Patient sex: M
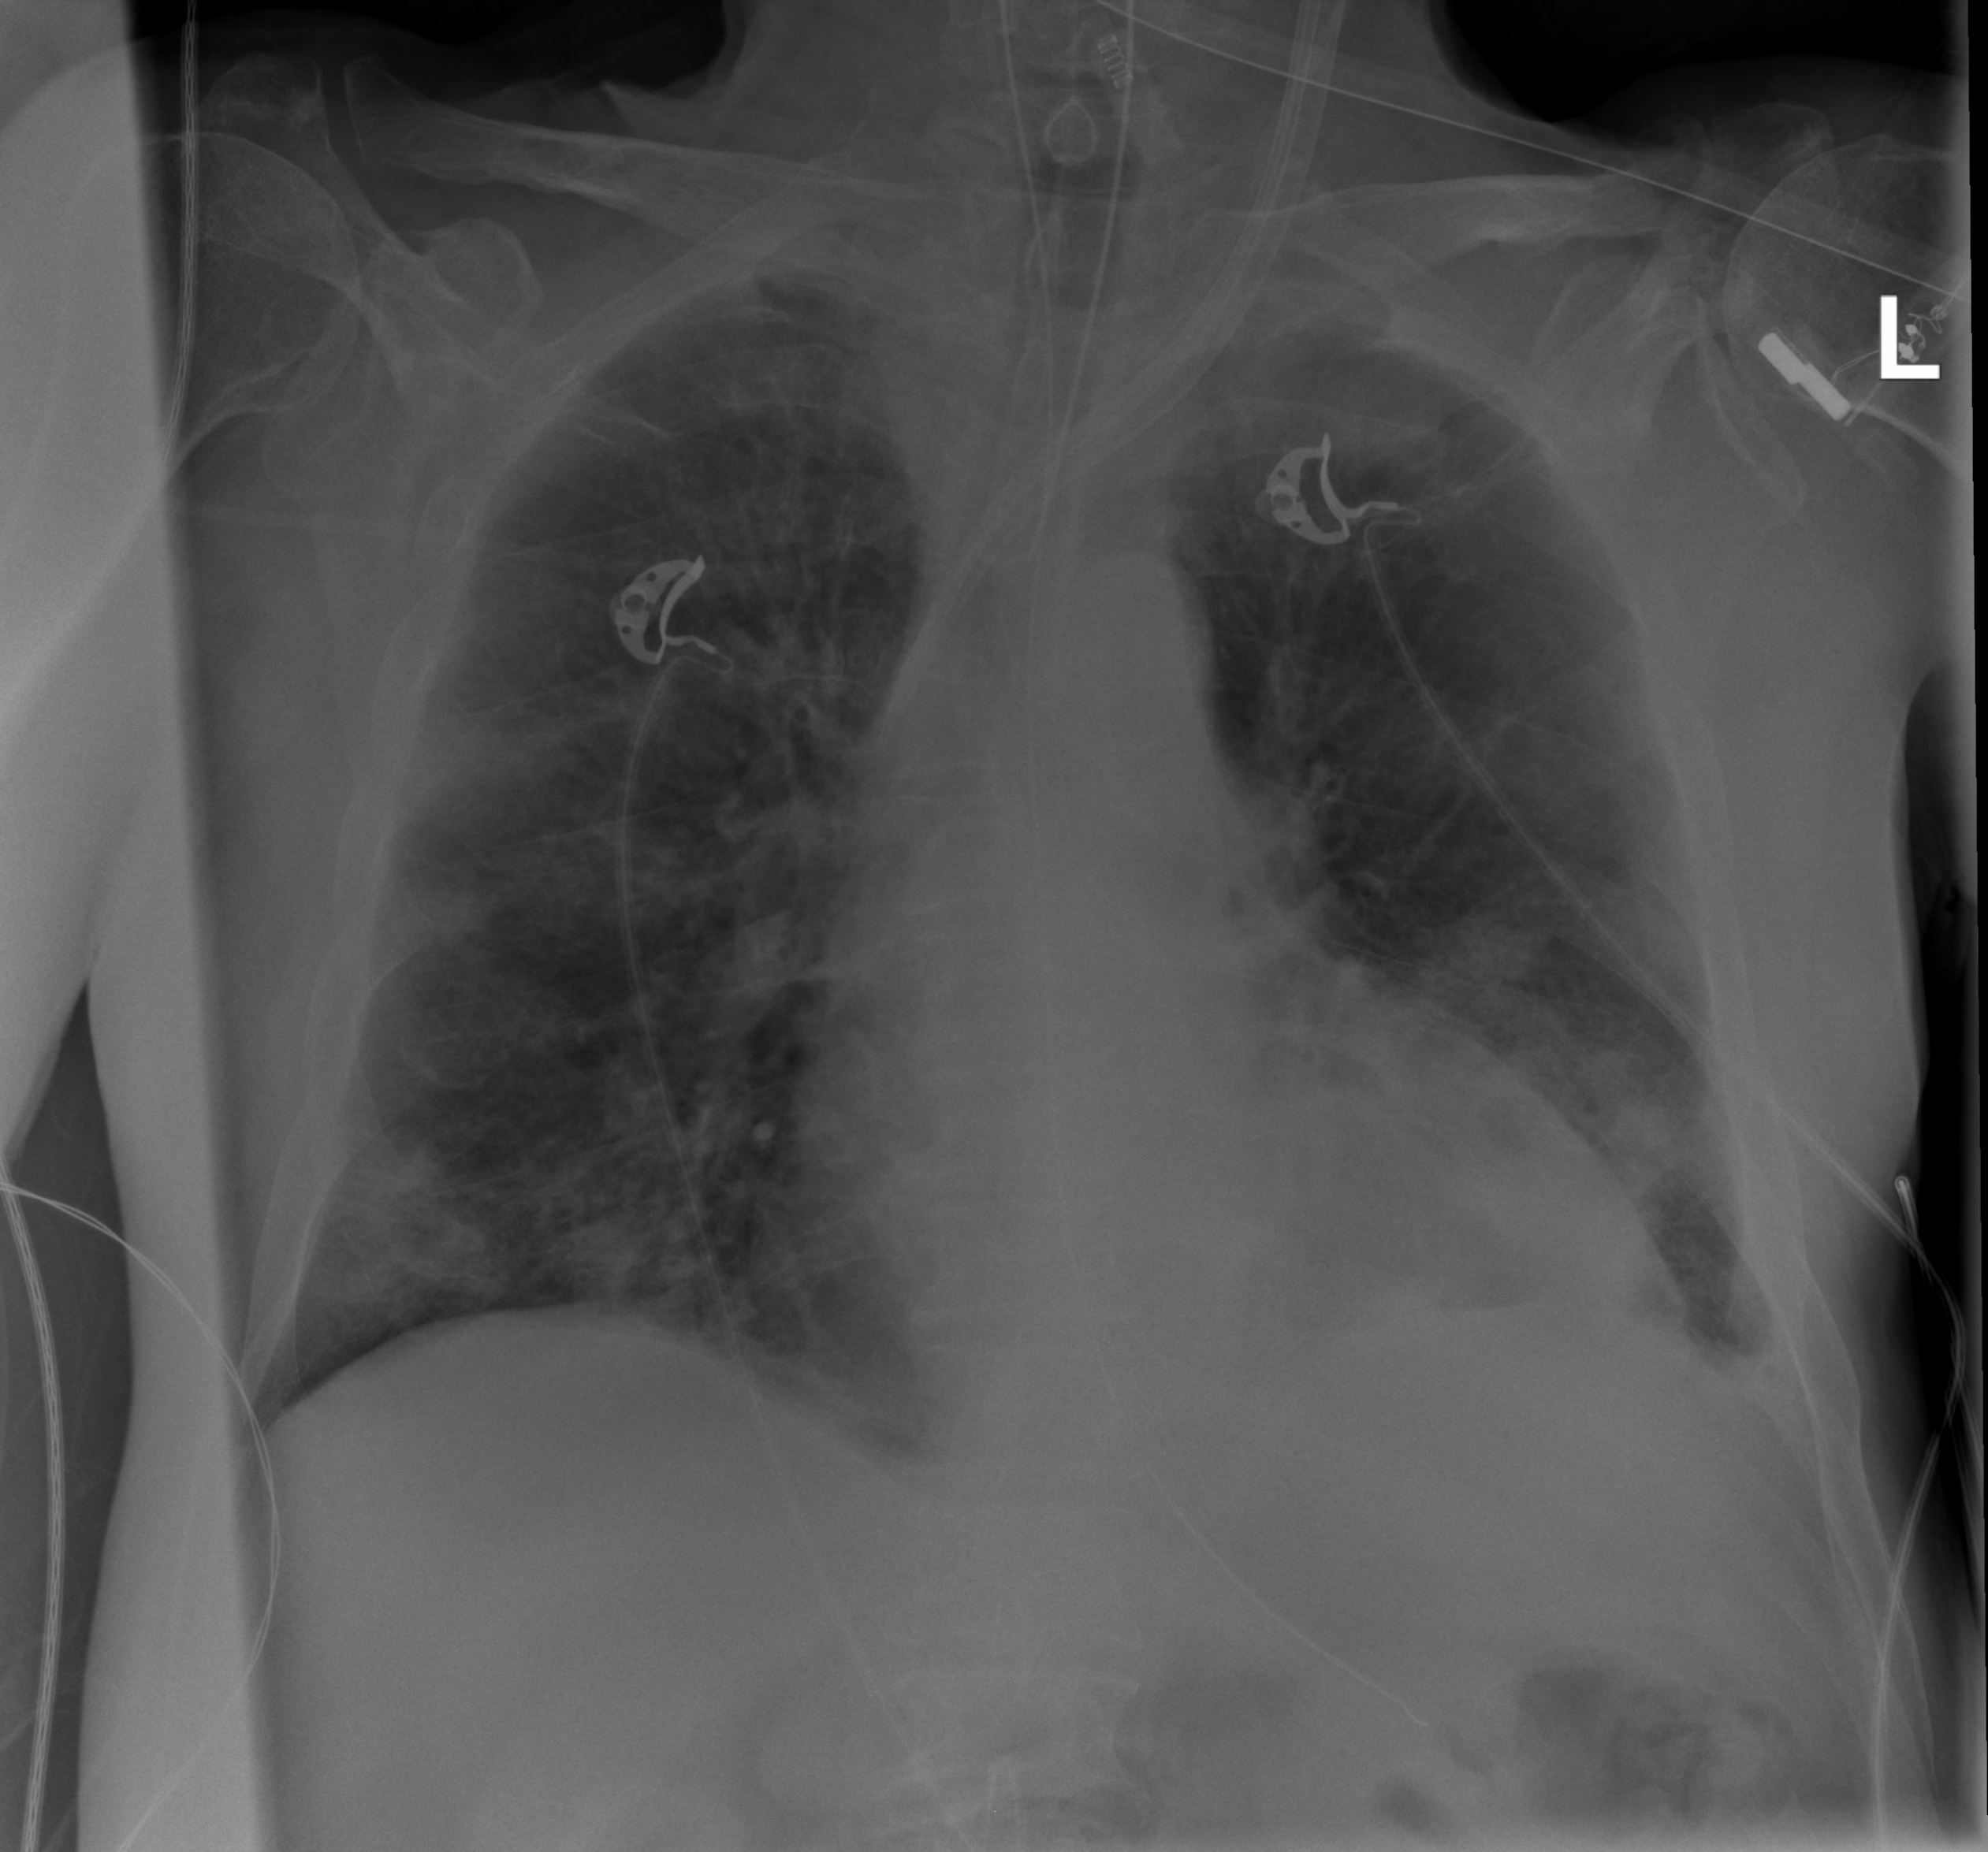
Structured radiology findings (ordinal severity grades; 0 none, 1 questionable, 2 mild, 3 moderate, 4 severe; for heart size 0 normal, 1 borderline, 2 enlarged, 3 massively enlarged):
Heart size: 2
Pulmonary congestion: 2
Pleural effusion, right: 0
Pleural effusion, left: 2
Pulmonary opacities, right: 3
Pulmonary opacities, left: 3
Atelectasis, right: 2
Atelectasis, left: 2